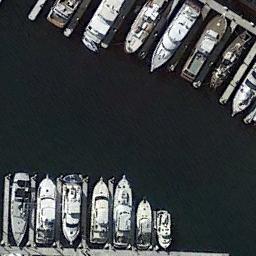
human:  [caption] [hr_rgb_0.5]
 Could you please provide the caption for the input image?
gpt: There are numerous ships of different shapes and sizes in the harbor .

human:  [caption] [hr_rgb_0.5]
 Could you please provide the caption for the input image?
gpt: The harbor has lots of neatly docked boats and the color of the waters is dark green .

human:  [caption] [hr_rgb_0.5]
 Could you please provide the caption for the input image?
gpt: Next to the harbor is a road .

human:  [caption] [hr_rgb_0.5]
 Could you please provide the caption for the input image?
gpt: Many yachts are neatly arranged on the sea side of the harbor .

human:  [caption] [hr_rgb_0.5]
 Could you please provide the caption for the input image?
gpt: There are some ships docked neatly at the harbor .